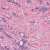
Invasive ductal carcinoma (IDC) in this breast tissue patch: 1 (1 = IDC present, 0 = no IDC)